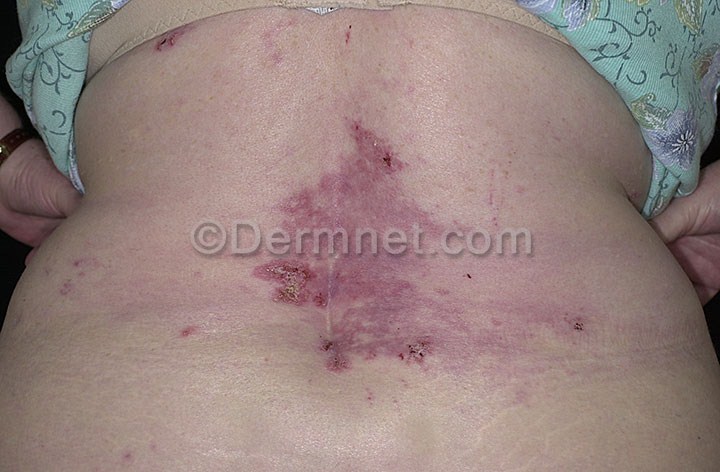
Disease: Bullous Disease Photos